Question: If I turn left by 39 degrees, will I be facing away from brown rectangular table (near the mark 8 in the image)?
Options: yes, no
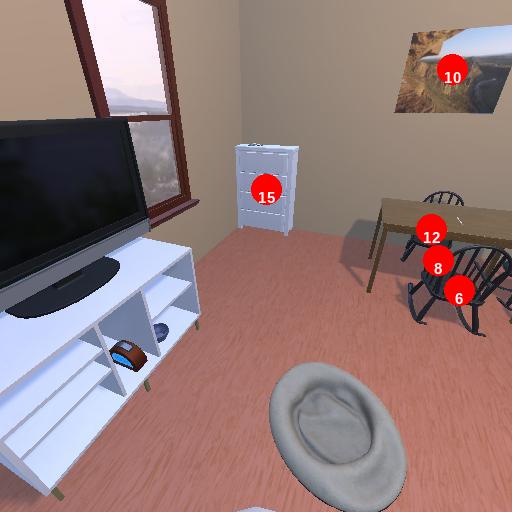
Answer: yes